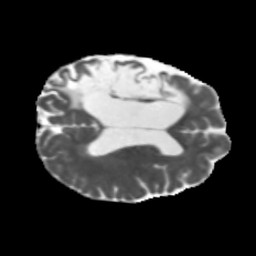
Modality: MD
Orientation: axial
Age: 46
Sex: male
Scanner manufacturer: siemens
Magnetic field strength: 3 T
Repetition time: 5.47 s
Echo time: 0.0854 s